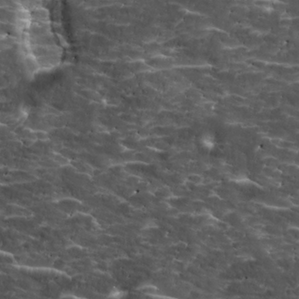
Label: non_frost